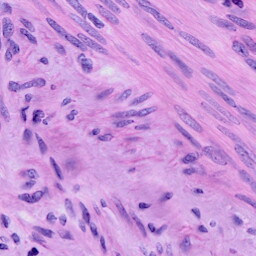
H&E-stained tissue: Cervix